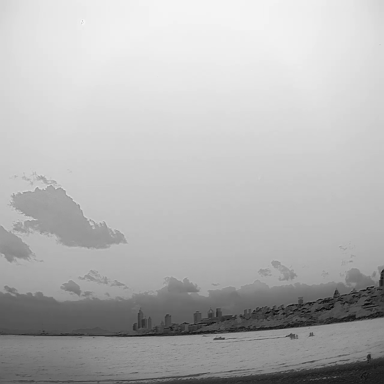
There are four objects shown in the infrared image, including three bulk_carriers, and a canoe.